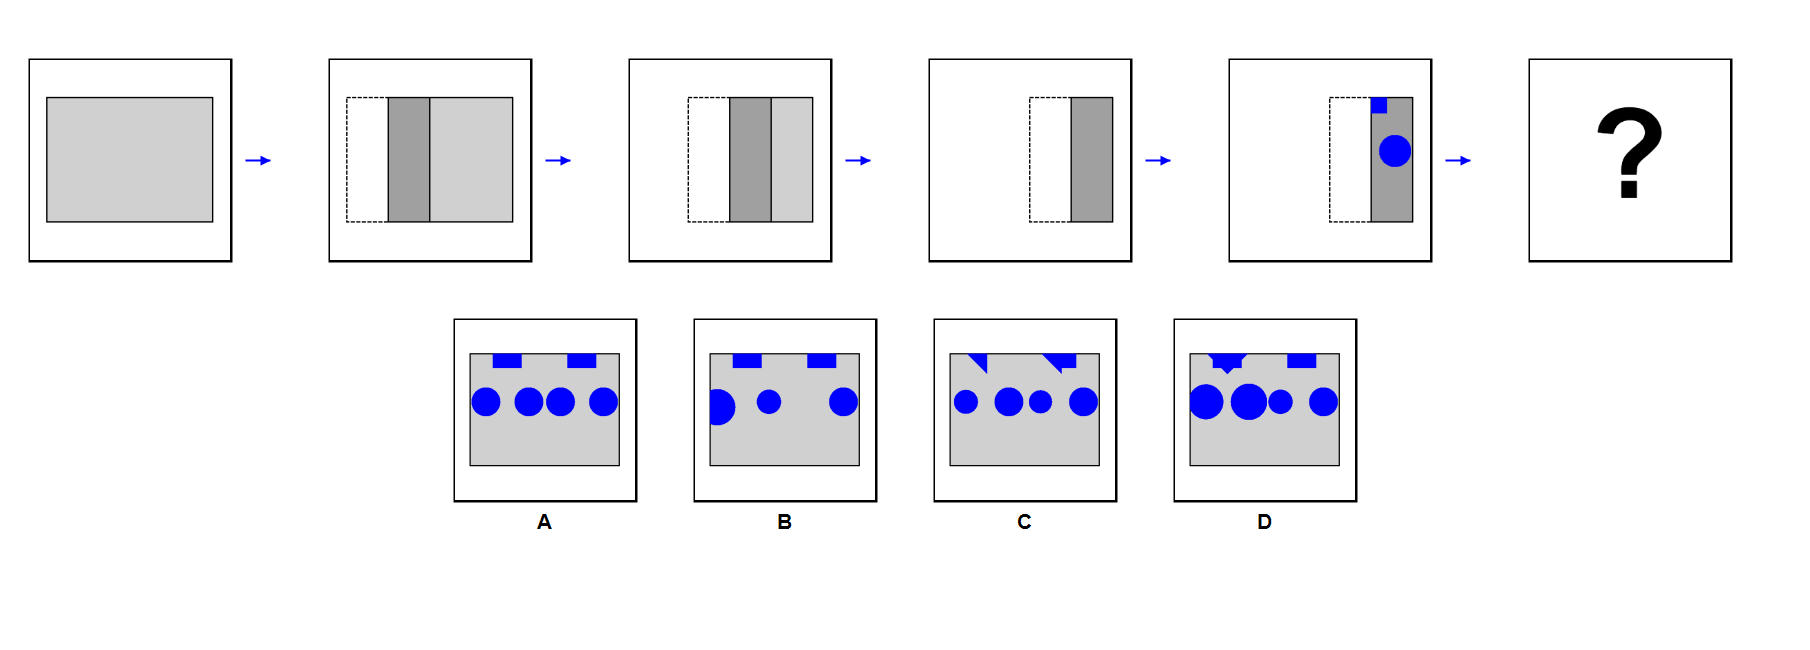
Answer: A